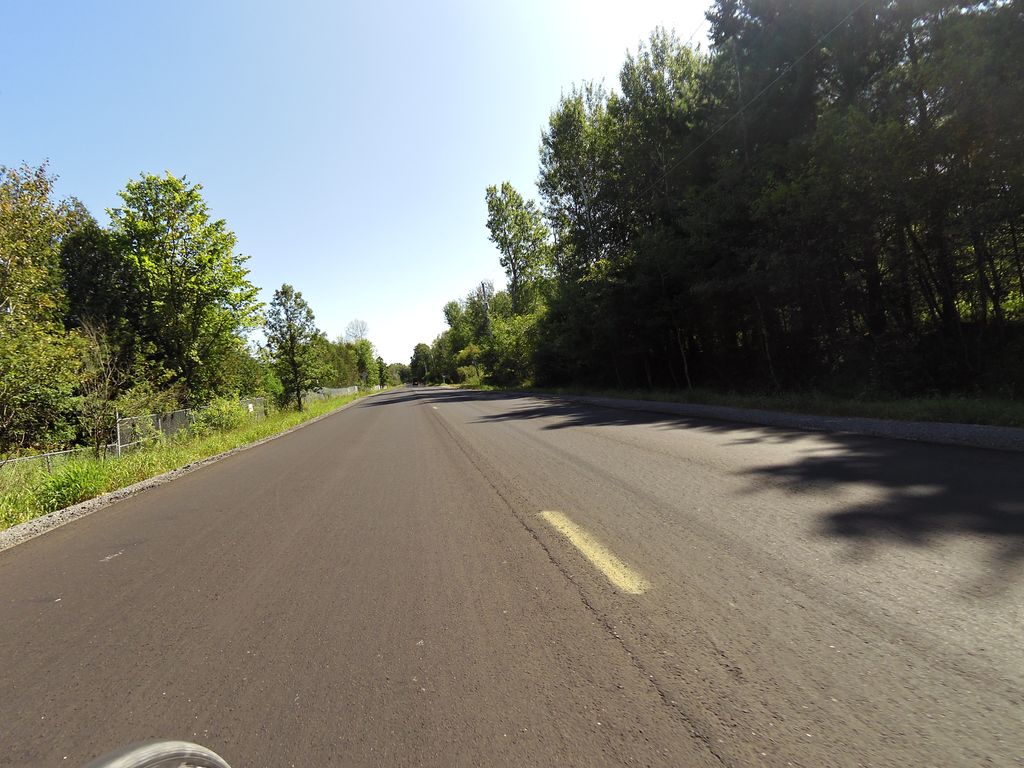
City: ottawa-gatineau